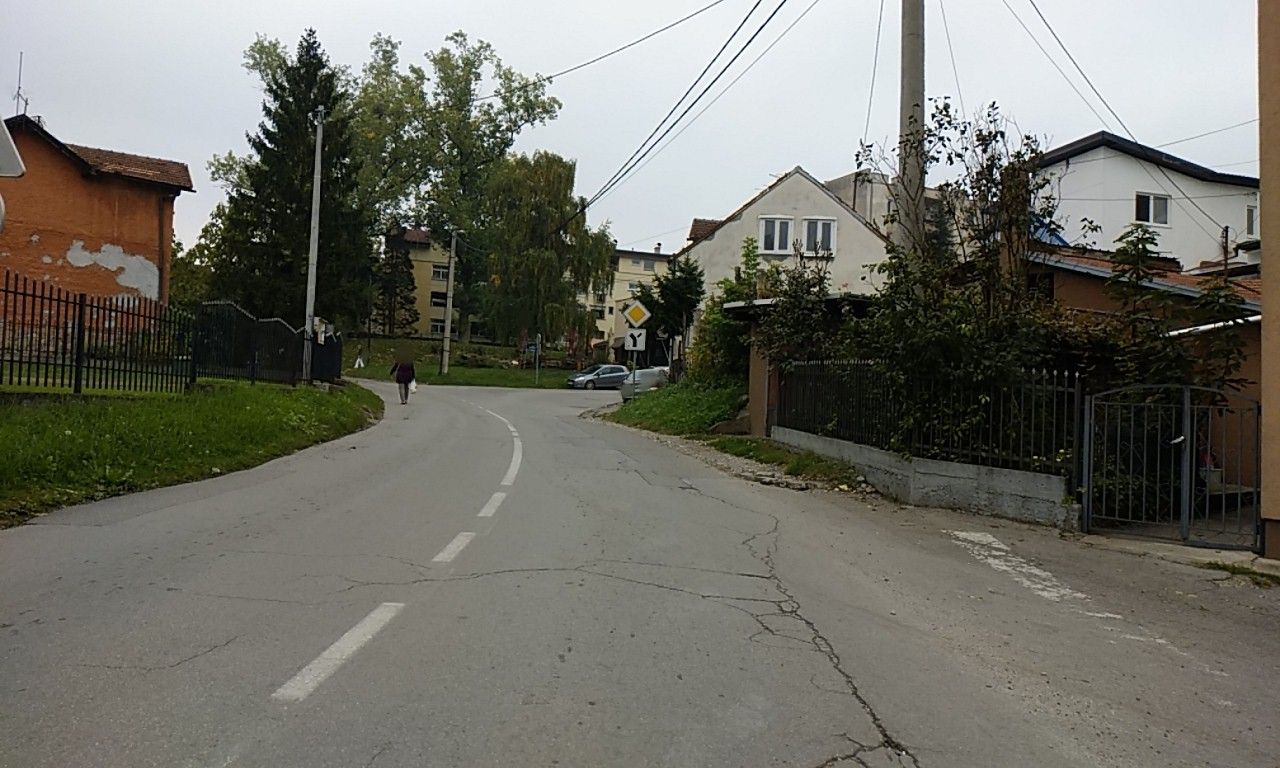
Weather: clear
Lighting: day
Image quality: good
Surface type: cycling surface
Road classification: tertiary
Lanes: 2
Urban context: dense urban cluster
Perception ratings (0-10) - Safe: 7.24, Lively: 2.94, Beautiful: 6.54, Boring: 7.12, Depressing: 6.93, Wealthy: 3.11